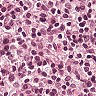
Metastatic tissue present: no